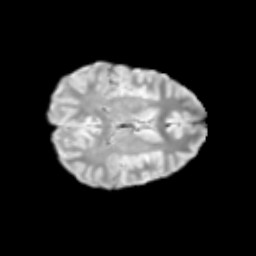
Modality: T2w
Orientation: axial
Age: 12
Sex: female
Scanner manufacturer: siemens
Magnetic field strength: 3 T
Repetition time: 3.8 s
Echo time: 0.07 s